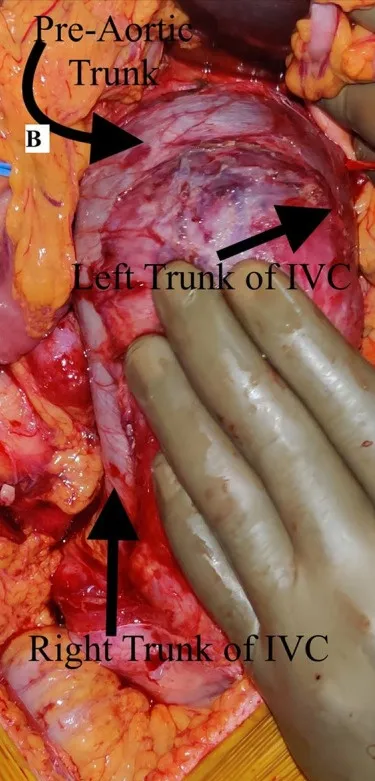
The large abdominal aortic aneurysm can be observed; (B) Intraoperative image showing abdominal aortic aneurysm along with Type 1 IVC duplication anomaly.
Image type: medical_photograph (other_medical_photograph)